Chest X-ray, AP view. Patient: 33 years old, sex M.
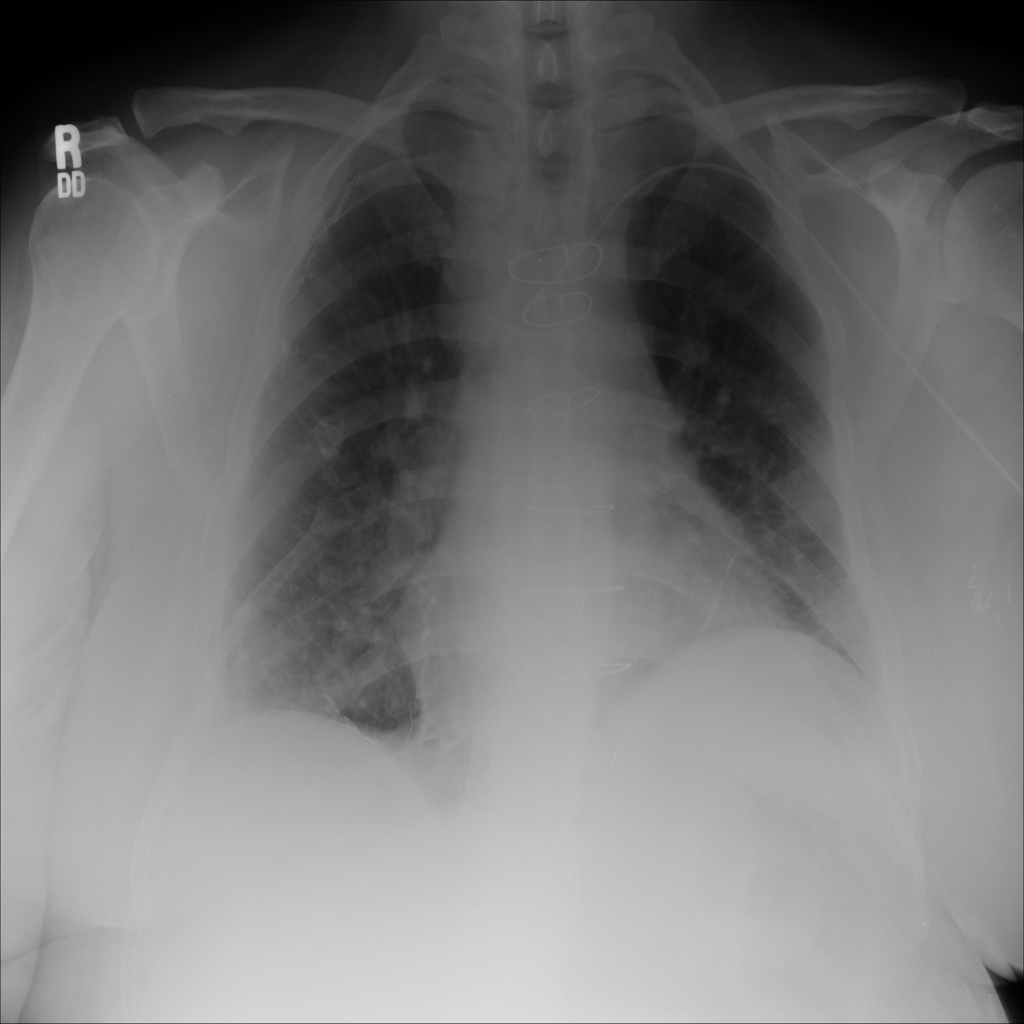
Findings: No Finding